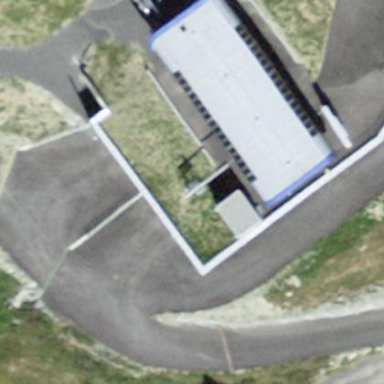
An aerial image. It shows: Service building.